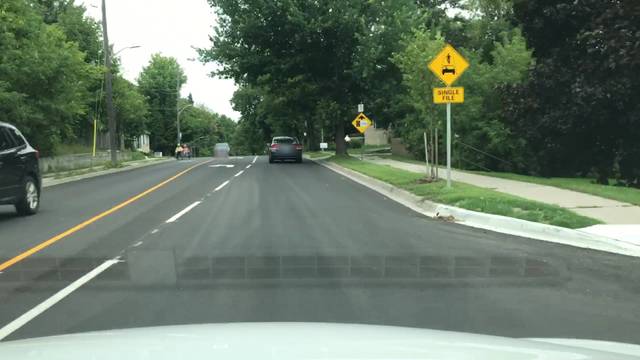
Region: Canada
Coordinates: 44.061, -79.462